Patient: sex F, age 57
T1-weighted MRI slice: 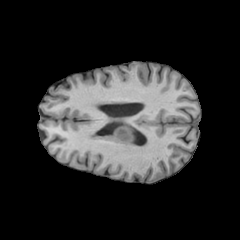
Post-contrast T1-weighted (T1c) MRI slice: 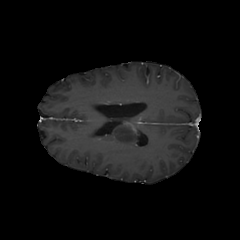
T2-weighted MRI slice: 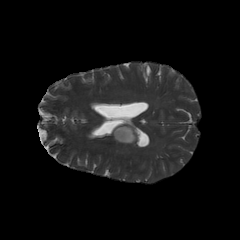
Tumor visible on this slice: yes
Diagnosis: Astrocytoma, IDH-wildtype
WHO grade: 3